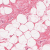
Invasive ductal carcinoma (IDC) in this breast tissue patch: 0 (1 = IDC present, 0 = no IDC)